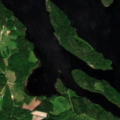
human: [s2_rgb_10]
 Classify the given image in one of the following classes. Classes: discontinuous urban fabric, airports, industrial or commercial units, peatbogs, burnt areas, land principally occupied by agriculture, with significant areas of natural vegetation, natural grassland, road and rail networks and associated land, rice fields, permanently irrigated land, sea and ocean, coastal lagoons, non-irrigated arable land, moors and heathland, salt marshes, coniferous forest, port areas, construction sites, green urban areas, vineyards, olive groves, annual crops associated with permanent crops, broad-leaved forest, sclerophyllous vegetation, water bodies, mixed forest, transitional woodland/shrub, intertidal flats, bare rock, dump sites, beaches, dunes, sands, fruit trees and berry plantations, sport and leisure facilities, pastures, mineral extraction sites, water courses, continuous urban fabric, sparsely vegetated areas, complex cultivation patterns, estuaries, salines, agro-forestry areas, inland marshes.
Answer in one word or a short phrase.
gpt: coniferous forest, mixed forest, water bodies